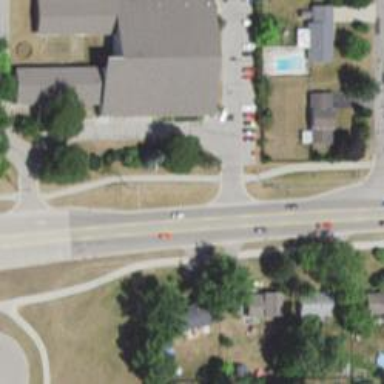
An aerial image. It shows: Footway along the road.